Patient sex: M
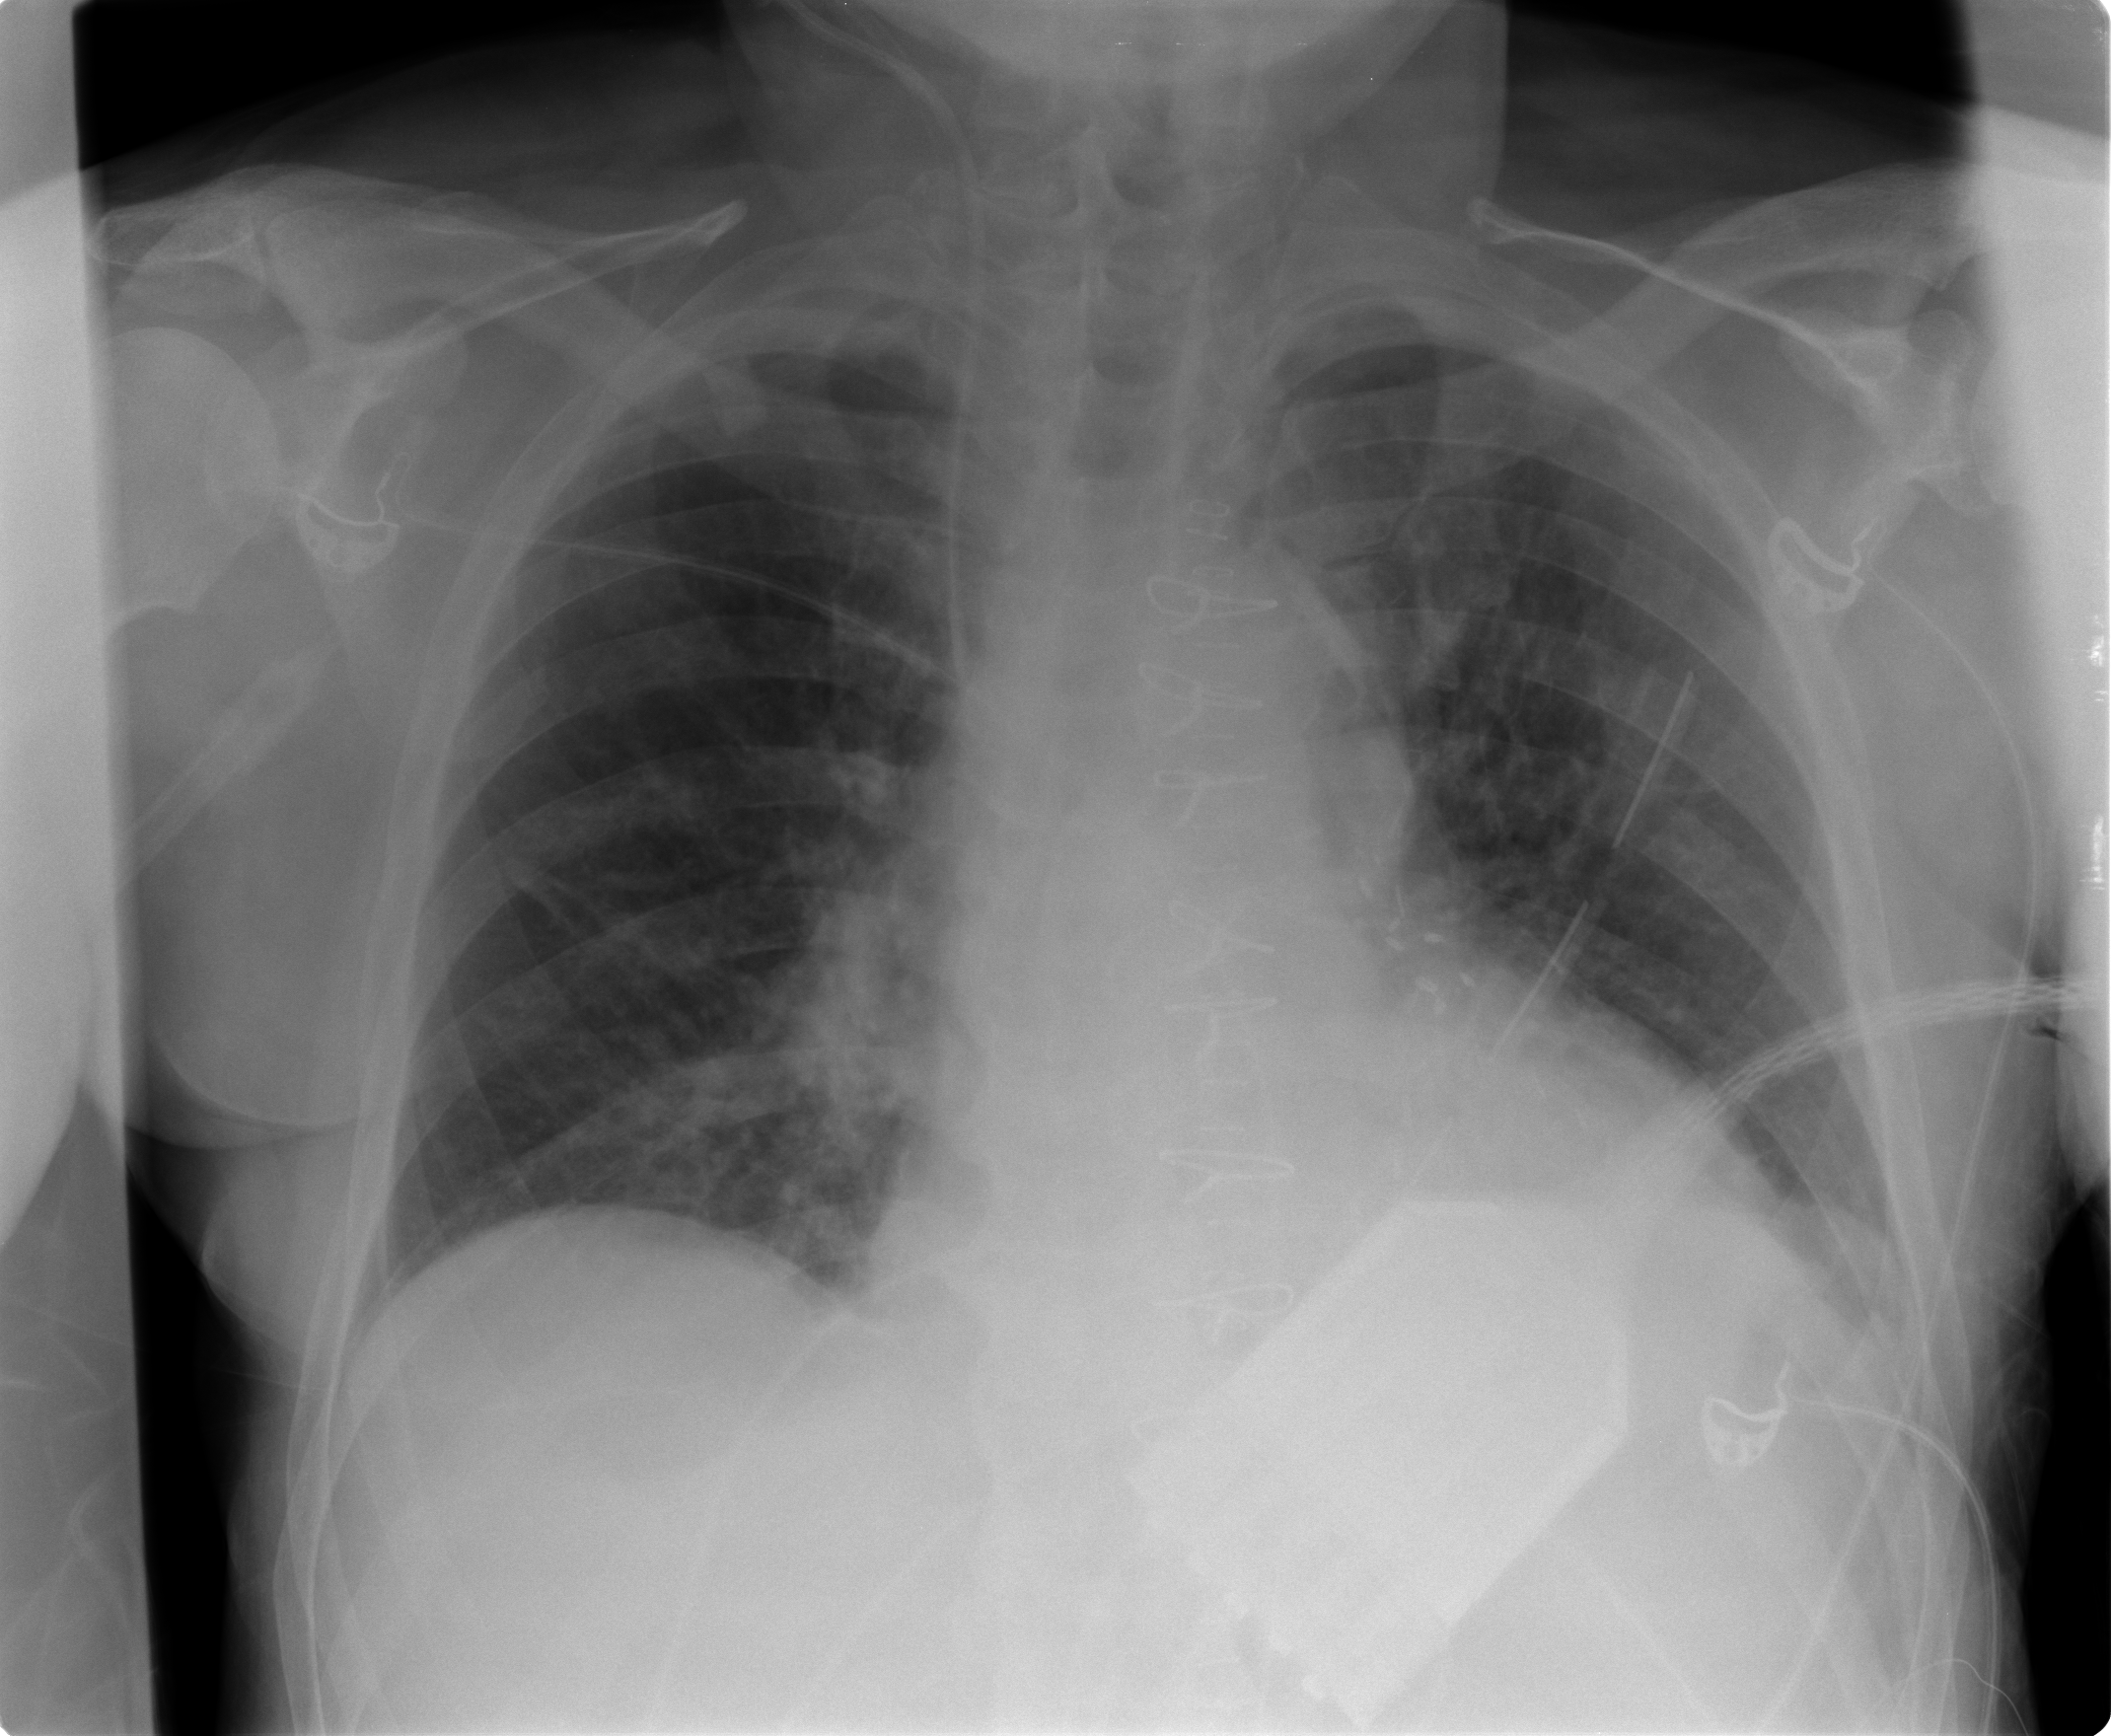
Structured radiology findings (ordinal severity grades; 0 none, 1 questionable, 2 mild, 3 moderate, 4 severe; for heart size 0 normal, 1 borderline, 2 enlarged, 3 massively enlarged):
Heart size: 0
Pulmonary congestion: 2
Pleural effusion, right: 0
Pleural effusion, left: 1
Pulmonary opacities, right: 0
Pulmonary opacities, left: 1
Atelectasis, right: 2
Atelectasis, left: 2